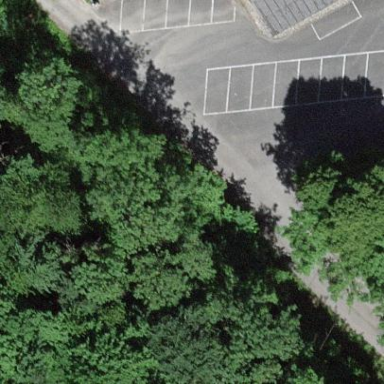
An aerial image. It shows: Asphalt parking lot.